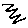
Label: zigzag